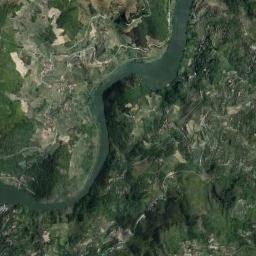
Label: river